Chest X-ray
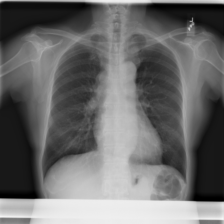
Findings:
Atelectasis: negative
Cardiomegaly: negative
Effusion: negative
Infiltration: negative
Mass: negative
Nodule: negative
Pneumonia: negative
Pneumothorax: negative
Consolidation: negative
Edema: negative
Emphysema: negative
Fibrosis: negative
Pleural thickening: negative
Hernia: negative